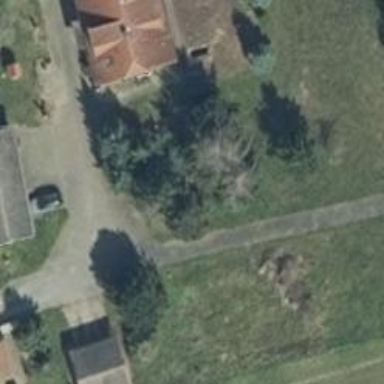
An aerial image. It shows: Gravel residential road.